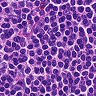
Metastatic tissue present: no